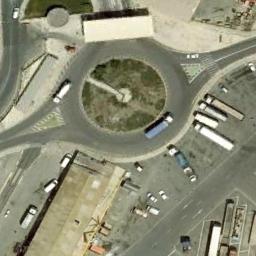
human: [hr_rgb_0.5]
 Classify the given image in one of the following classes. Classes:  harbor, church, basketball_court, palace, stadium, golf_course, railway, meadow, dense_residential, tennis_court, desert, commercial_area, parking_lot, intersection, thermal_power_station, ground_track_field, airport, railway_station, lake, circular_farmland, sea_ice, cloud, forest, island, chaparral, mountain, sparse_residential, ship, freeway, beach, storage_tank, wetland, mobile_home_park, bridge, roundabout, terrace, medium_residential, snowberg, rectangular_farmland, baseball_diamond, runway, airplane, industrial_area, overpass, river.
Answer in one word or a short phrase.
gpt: roundabout